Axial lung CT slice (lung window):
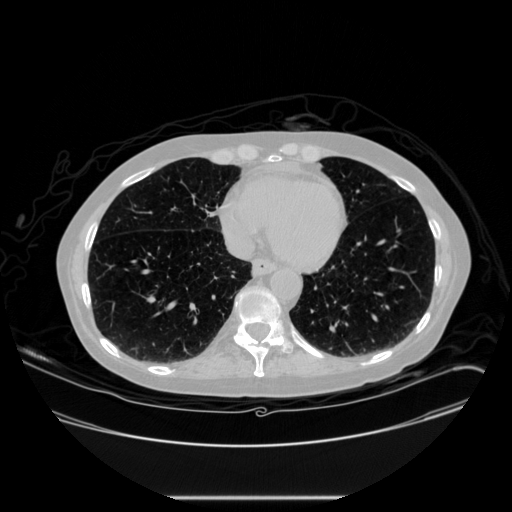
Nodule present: no